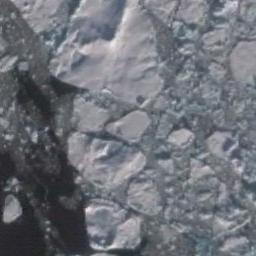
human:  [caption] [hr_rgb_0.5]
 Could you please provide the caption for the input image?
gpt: A lot of sea ice of different sizes and thickness gathers into a sea ice .

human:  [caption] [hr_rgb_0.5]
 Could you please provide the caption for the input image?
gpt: There are sea ice of different shapes and sizes .

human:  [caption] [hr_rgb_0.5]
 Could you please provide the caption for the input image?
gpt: There is a whole white ice next to the land .

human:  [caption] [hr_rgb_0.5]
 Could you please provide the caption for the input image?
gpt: A huge block of ice of countless sizes of ice floats on the blue sea, Covering the sea .

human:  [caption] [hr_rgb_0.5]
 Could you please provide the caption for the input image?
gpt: There are many sea ice linked into sheets .